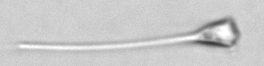
Label: Asterionellopsis_glacialis